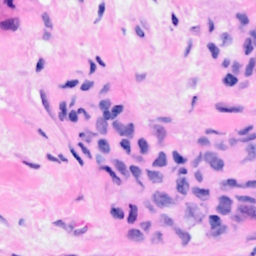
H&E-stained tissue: Breast